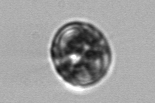
Label: Thalassiosira